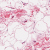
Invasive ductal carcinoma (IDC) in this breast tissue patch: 0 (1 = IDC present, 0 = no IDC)